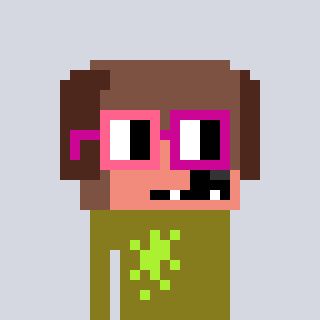
a pixel art character with square pink and red glasses, a dog-shaped head and a gunk-colored body on a cool background